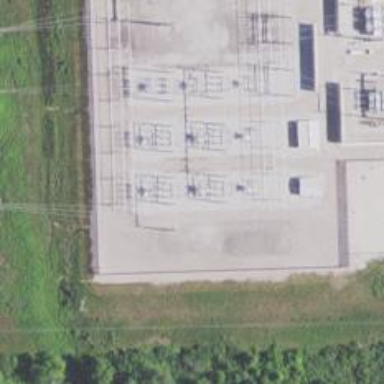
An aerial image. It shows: Switch for power supply.